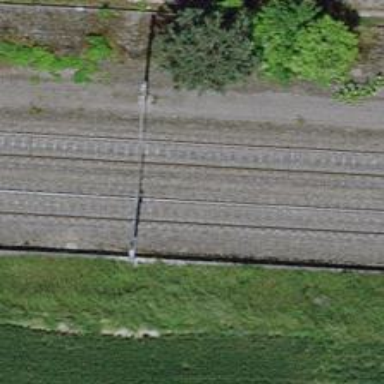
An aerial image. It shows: Single-track electrified railway with contact line.